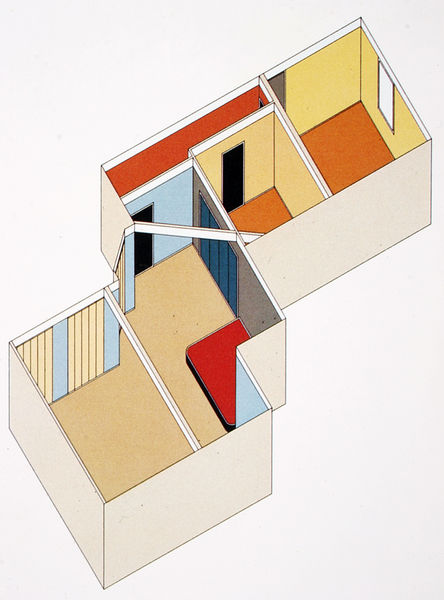
Titel: Isometrische Raumstudie
Künstler: Alberto Sartoris
Schlagwörter: gelb, orange, tür, weiss, zeichnung, zimmer, wand, sofa, türen, wohnung, bett, wände, grundriss, skizz